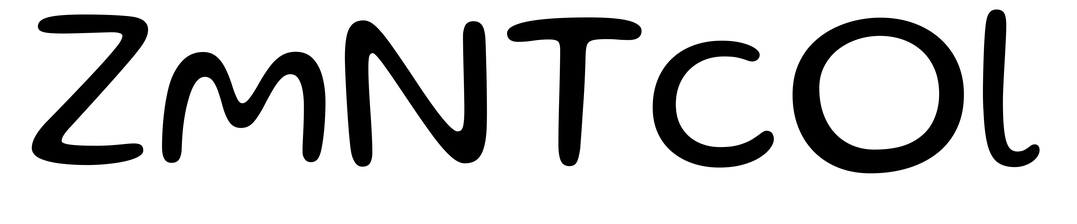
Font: Gluten_Light